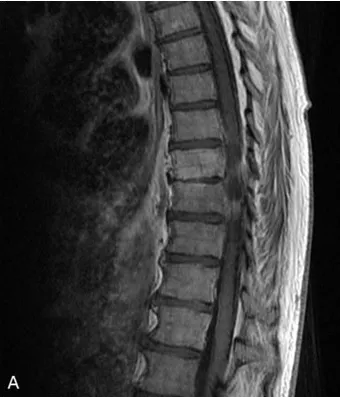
Vertebral magnetic resonance imaging of the vertebral lesions. Vertebral magnetic resonance imaging revealed lesions of the vertebral bodies at T8-T9-L4-L5-S1 and invertebral disks between T8-T9.
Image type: radiology (mri)